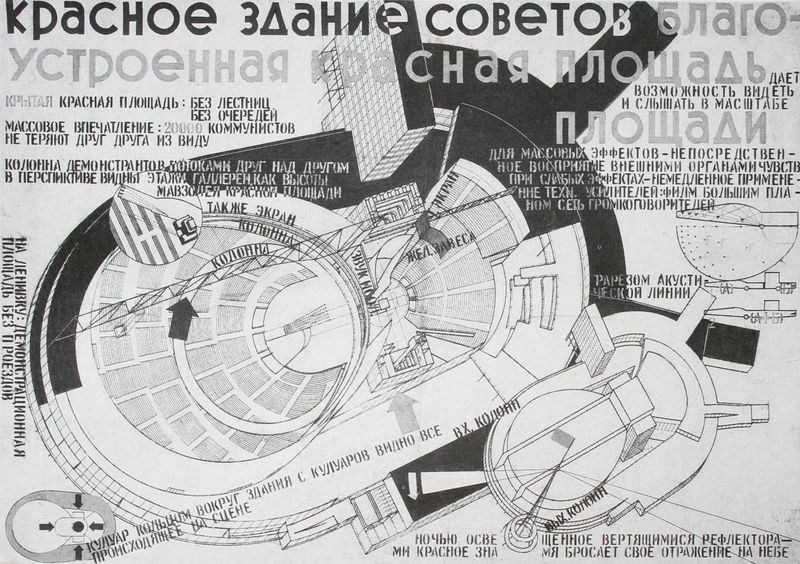
Titel: Wettbewerbsprojekt für den Palast der Sowjets
Künstler: Konstantin Melnikow
Standort: Moskau
Institution: Staatliches Architekturmuseum
Schlagwörter: weiß, grau, schwarz, zeichnung, anlage, gebäude, architektur, theater, schrift, fassade, moderne, russland, grafik, graphik, werbung, scheiben, druck, schwarzweiß, text, beschriftung, plakat, poster, tribünen, forschung, spirale, bau, raster, bauten, russisch, grundriss, aufriss, städtebau, hochhaus, sozialismus, kyrillisch, satelit, propaganda, weltraum, curtain wall, raunstation, sateliten